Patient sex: F
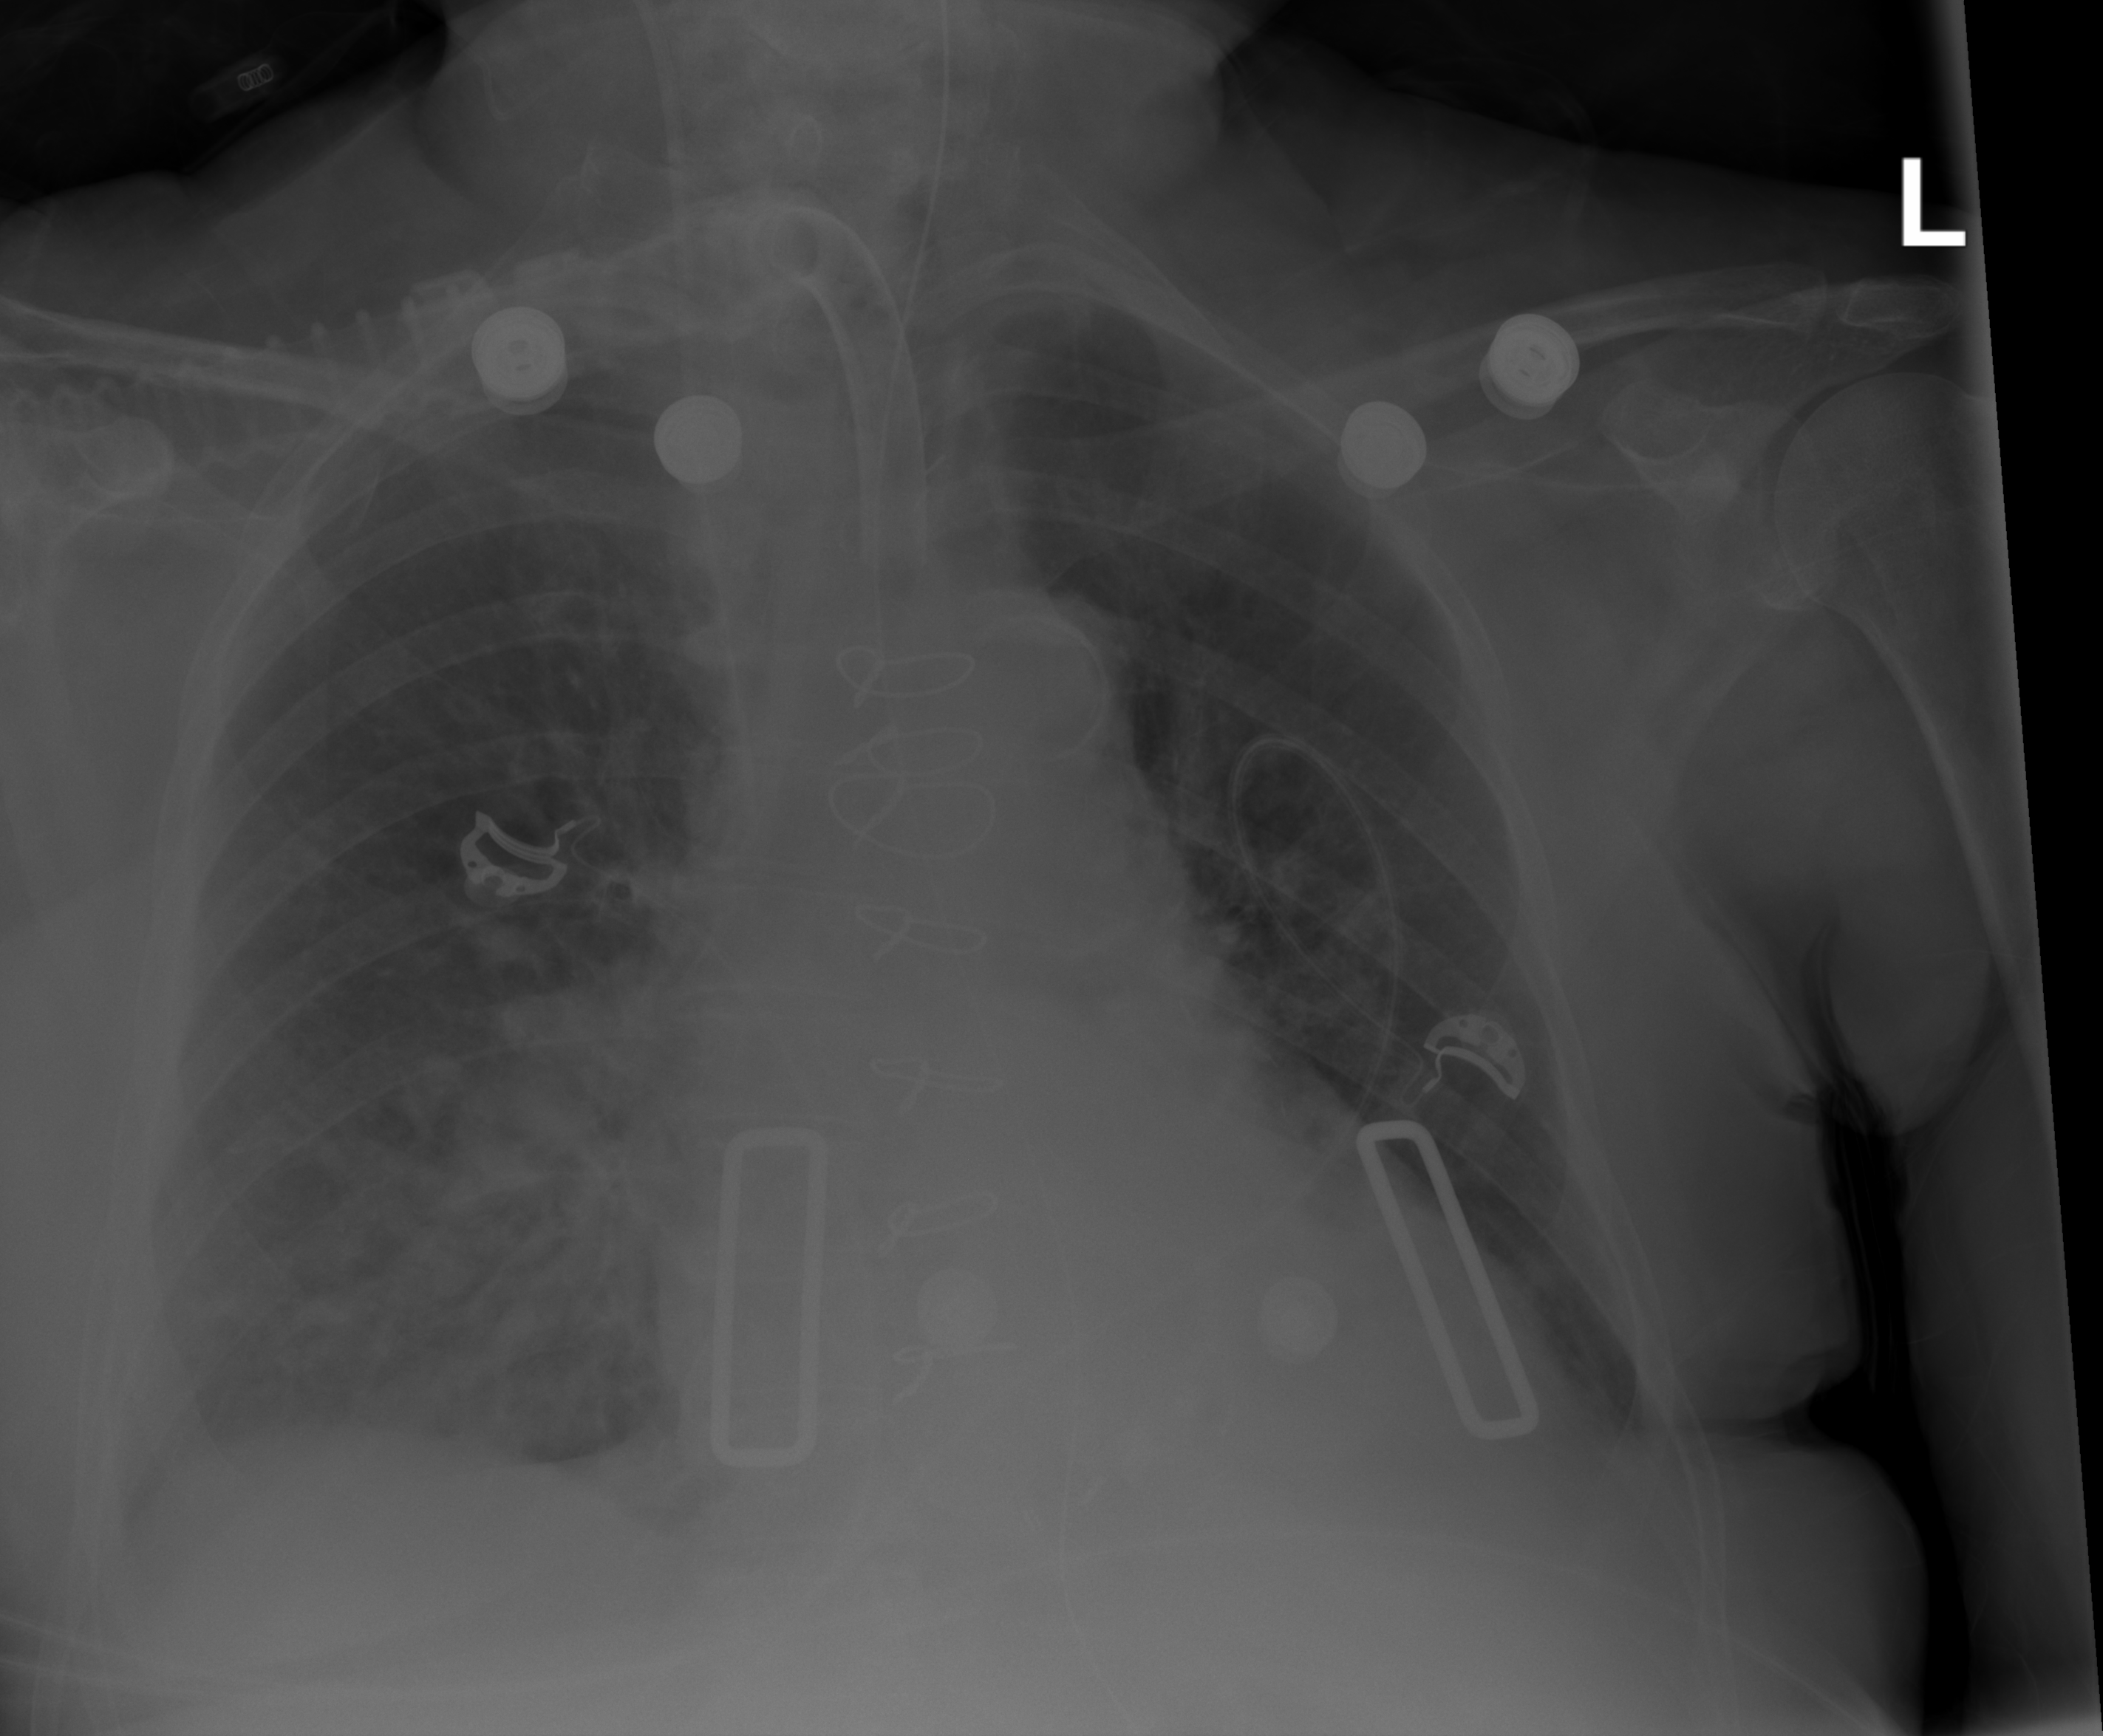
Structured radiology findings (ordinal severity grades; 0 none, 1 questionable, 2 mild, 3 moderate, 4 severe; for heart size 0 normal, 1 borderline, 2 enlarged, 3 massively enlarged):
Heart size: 2
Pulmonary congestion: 2
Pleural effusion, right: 2
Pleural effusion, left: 2
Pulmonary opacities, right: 2
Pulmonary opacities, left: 0
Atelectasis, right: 2
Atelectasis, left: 0